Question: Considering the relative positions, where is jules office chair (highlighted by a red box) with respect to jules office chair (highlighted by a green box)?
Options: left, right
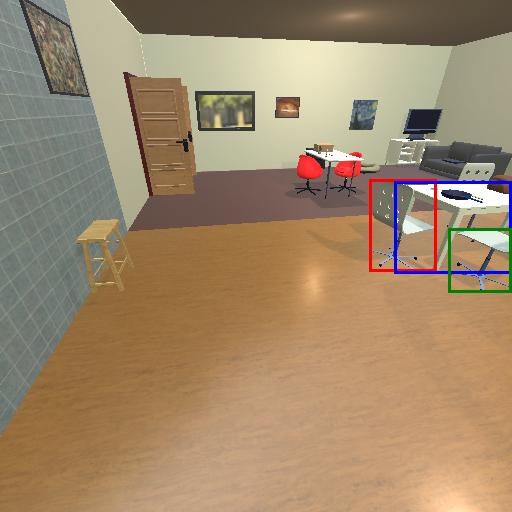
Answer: left